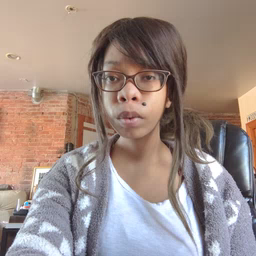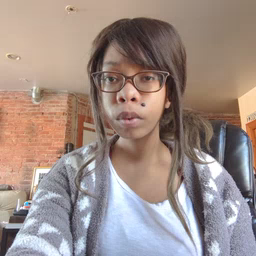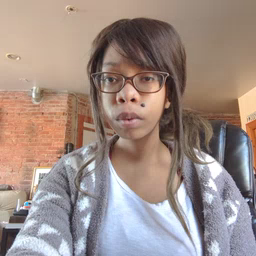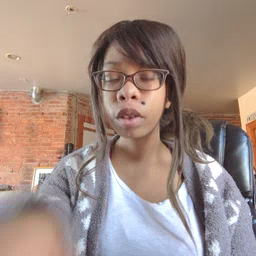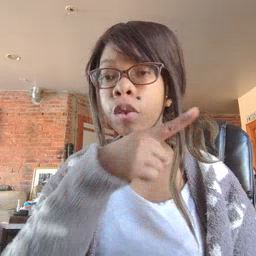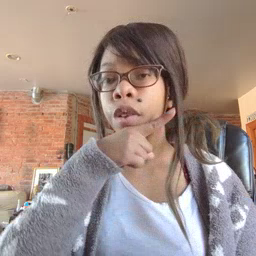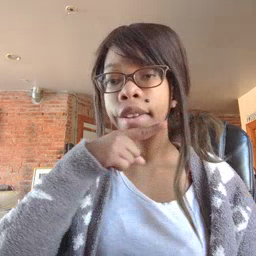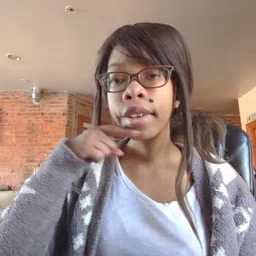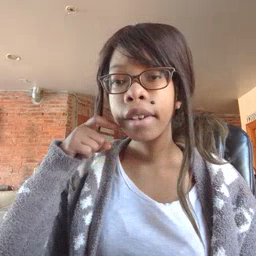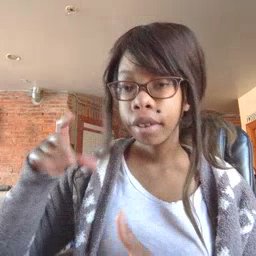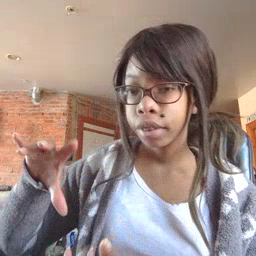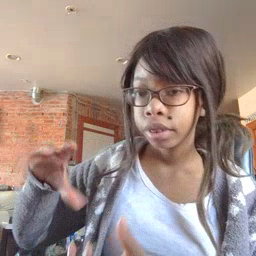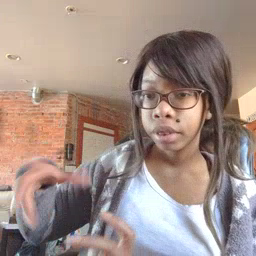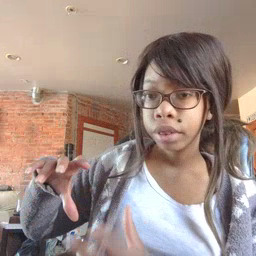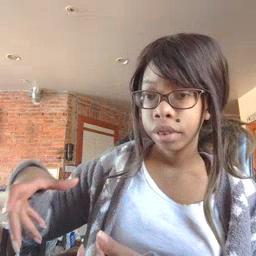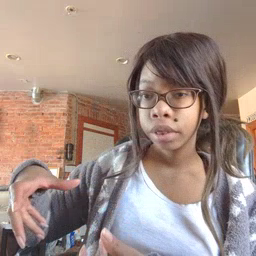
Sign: dryer